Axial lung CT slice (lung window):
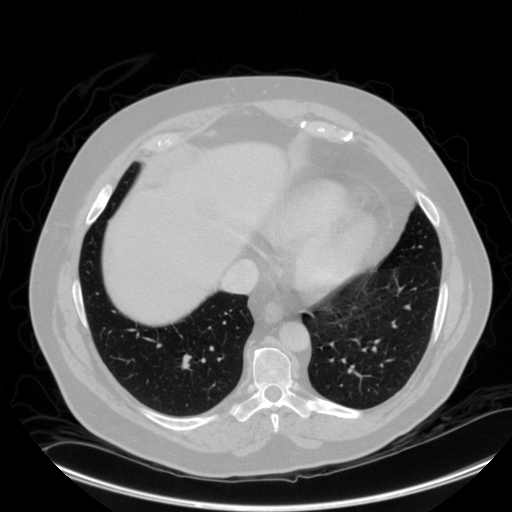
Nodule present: no